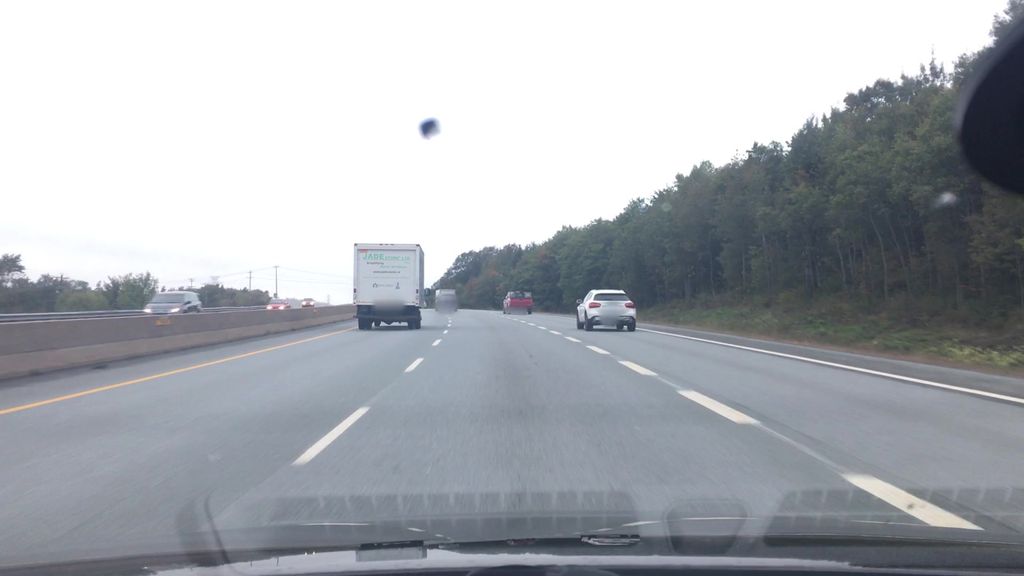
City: halifax